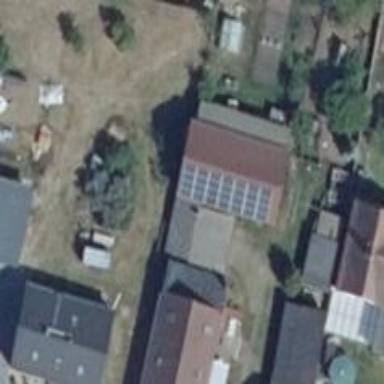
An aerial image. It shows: Solar photovoltaic panel generator producing electricity as small installation.